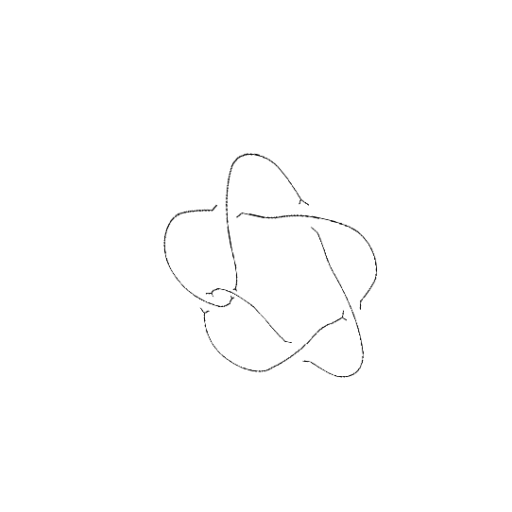
Crossing number: 6